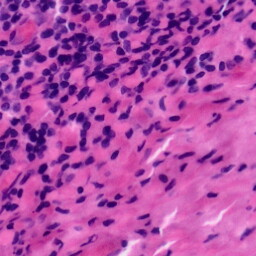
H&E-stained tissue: Tonsil